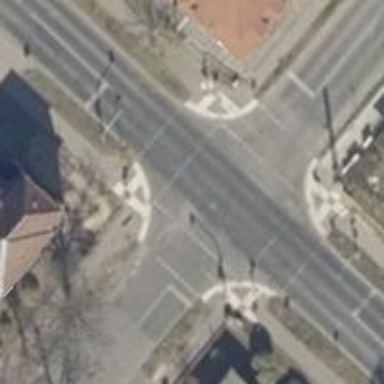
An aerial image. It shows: Road crossing with traffic signals.